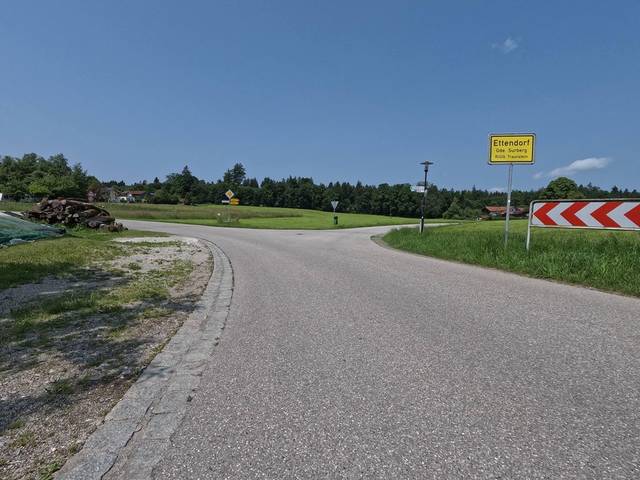
Region: Germany
Coordinates: 47.877, 12.656